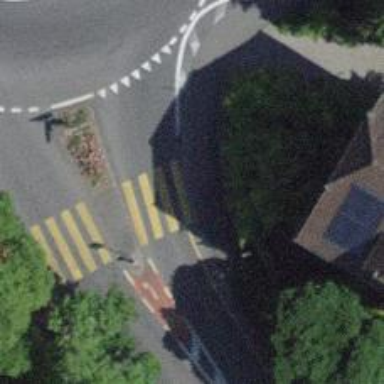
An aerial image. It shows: Kerb serving as barrier.